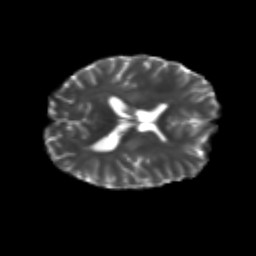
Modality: T2w
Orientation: axial
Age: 22
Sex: male
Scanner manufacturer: siemens
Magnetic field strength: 3 T
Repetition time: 3.5 s
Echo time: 0.104 s